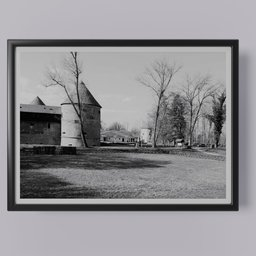
Label: decoration